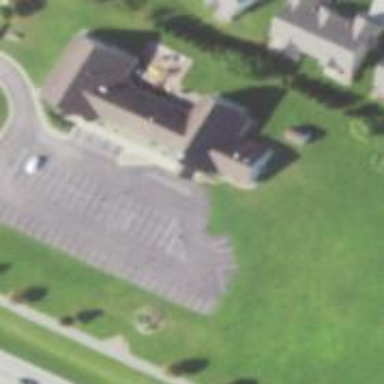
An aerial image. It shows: Building serving as place of worship.